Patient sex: M
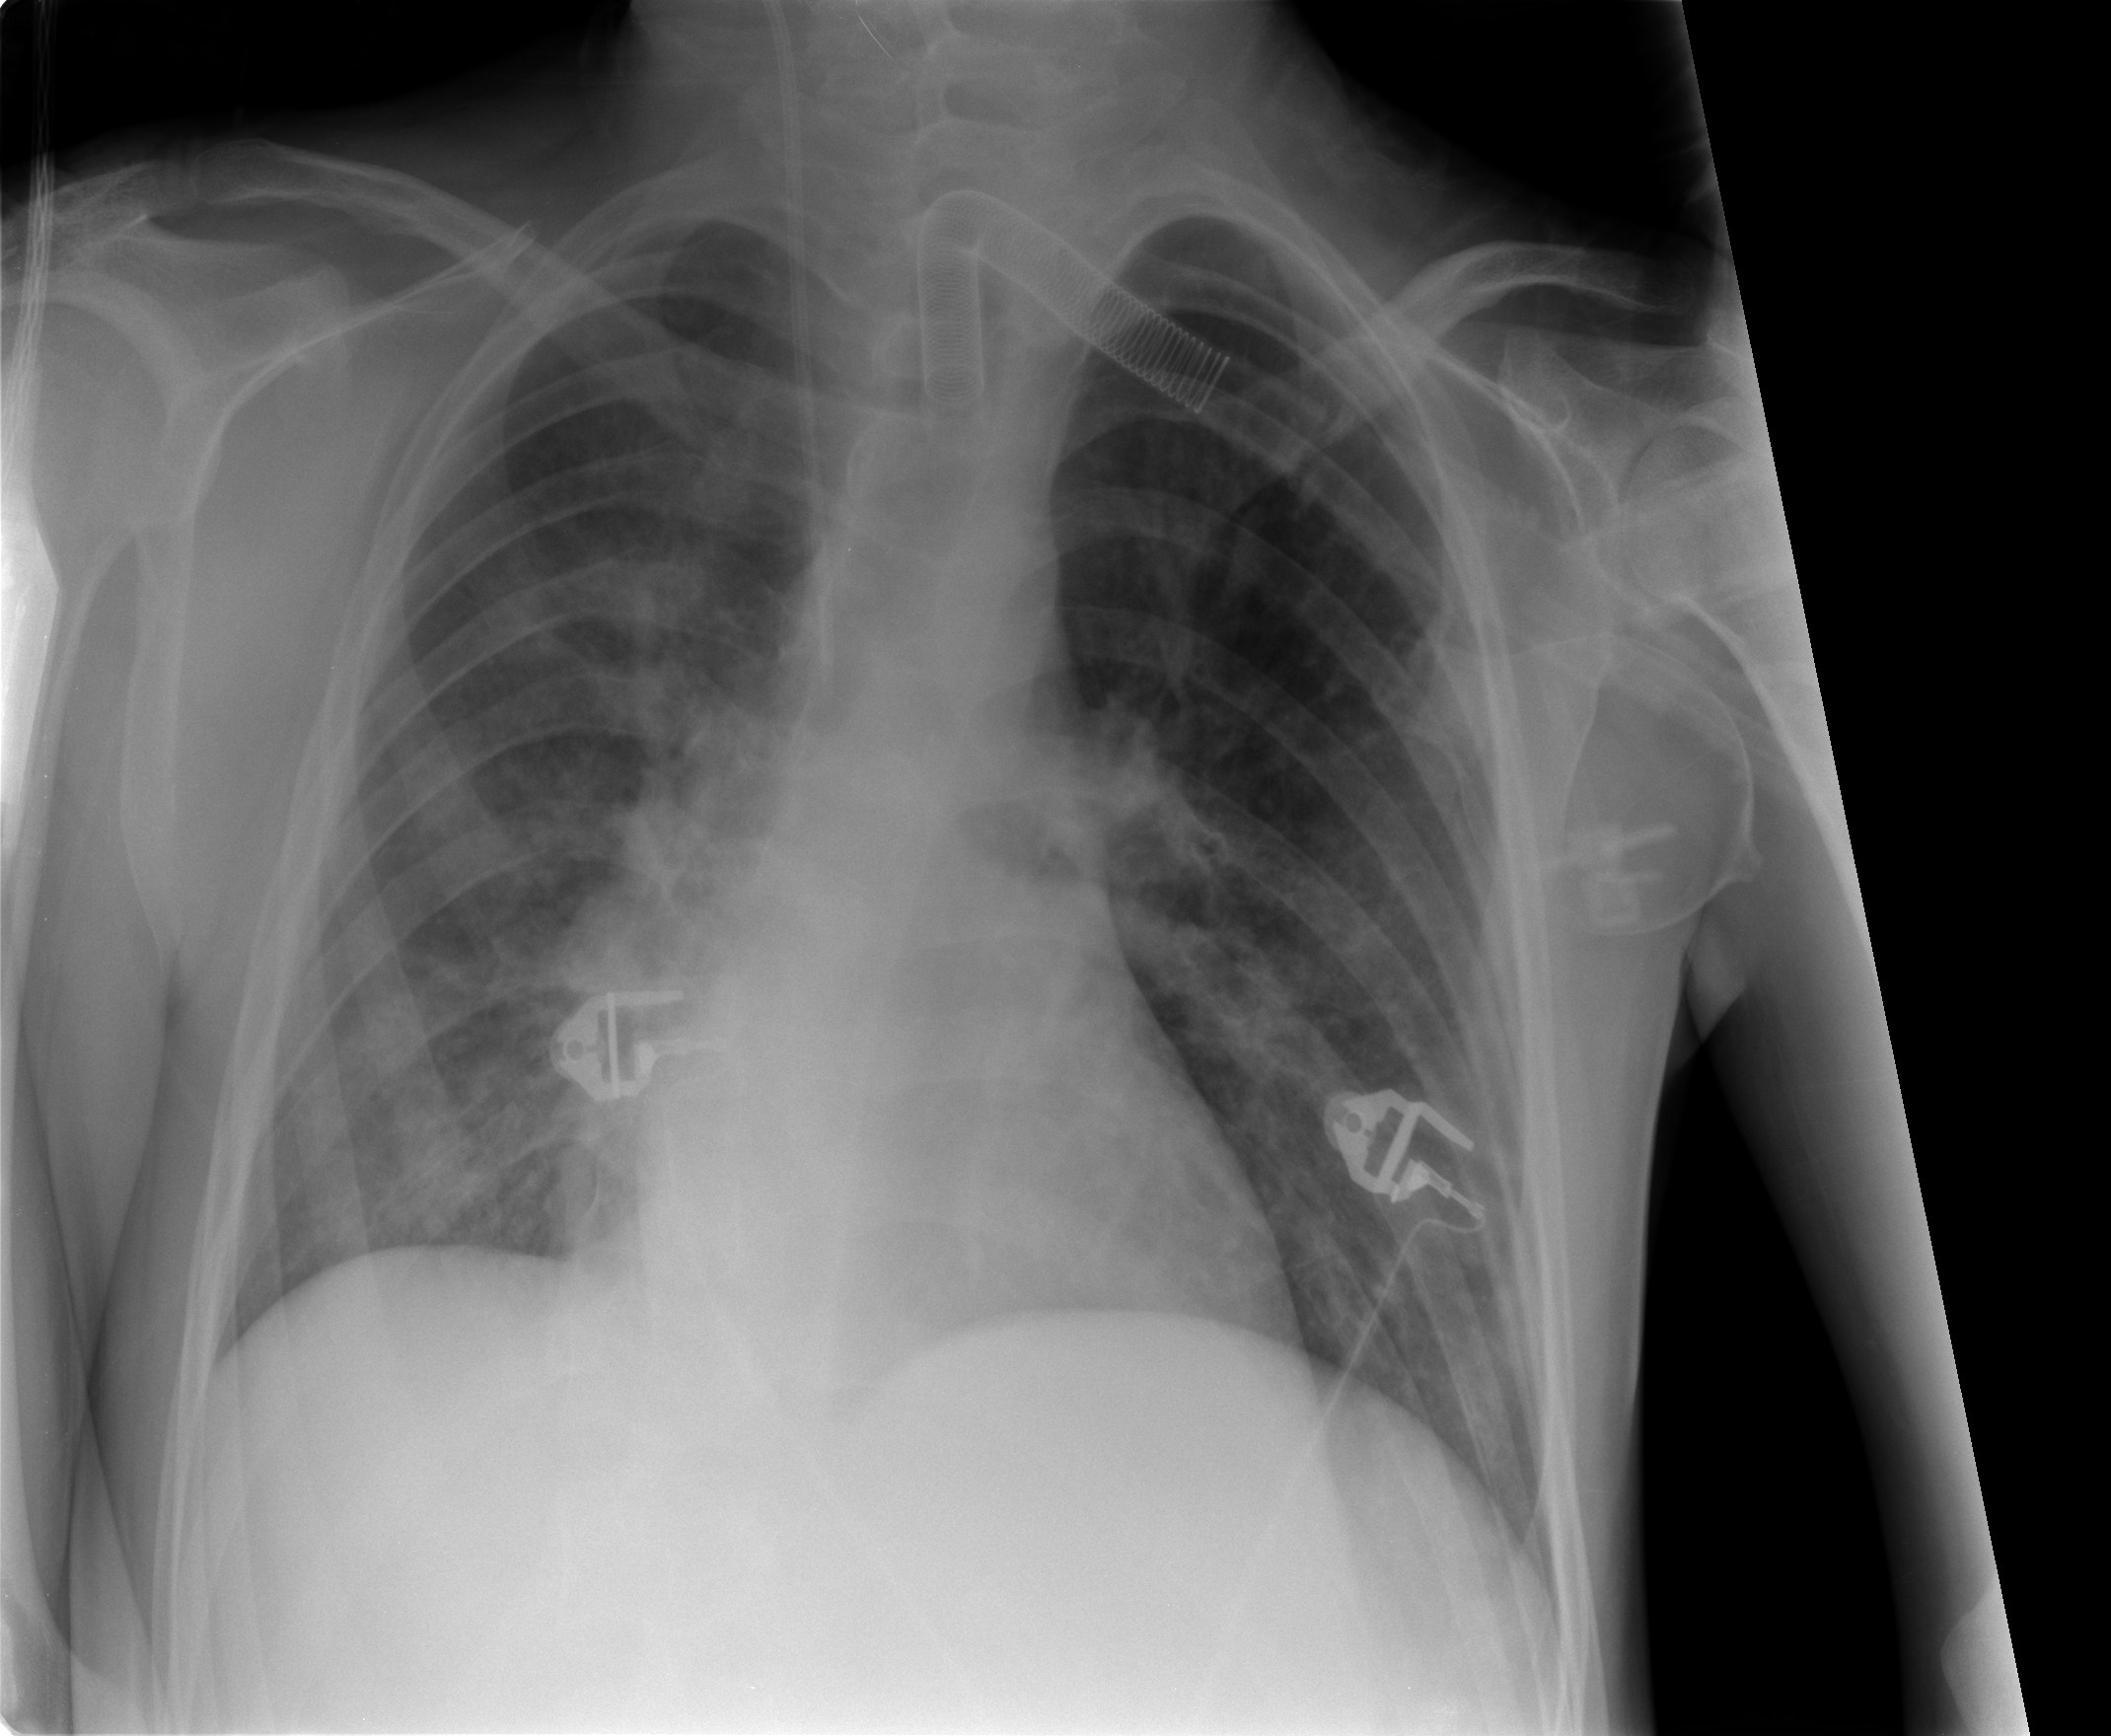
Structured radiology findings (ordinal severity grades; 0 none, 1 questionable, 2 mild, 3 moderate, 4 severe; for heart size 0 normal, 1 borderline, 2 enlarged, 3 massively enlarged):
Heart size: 0
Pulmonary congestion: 1
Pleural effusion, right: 0
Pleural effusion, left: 0
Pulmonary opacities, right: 3
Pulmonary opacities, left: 2
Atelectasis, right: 2
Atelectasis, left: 1